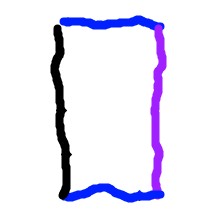
Shape: rectangle